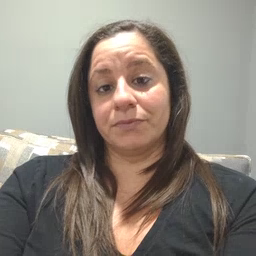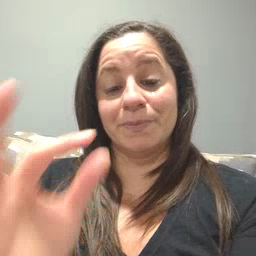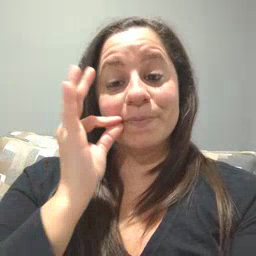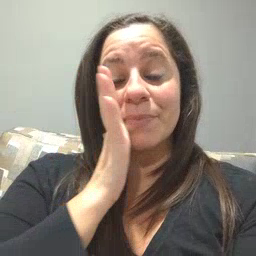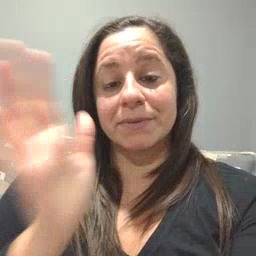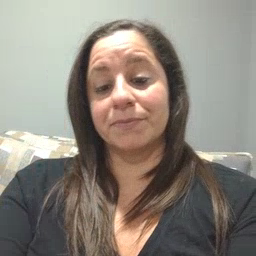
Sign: bee